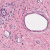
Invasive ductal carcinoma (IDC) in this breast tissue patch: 0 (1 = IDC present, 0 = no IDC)